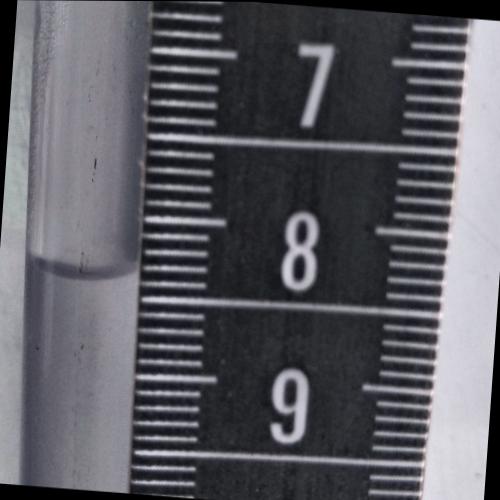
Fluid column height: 8.3 cm